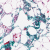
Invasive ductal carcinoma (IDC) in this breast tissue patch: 0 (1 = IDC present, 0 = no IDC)